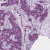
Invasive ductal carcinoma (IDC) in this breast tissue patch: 1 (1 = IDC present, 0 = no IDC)